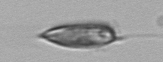
Label: Prorocentrum_triestinum